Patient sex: M
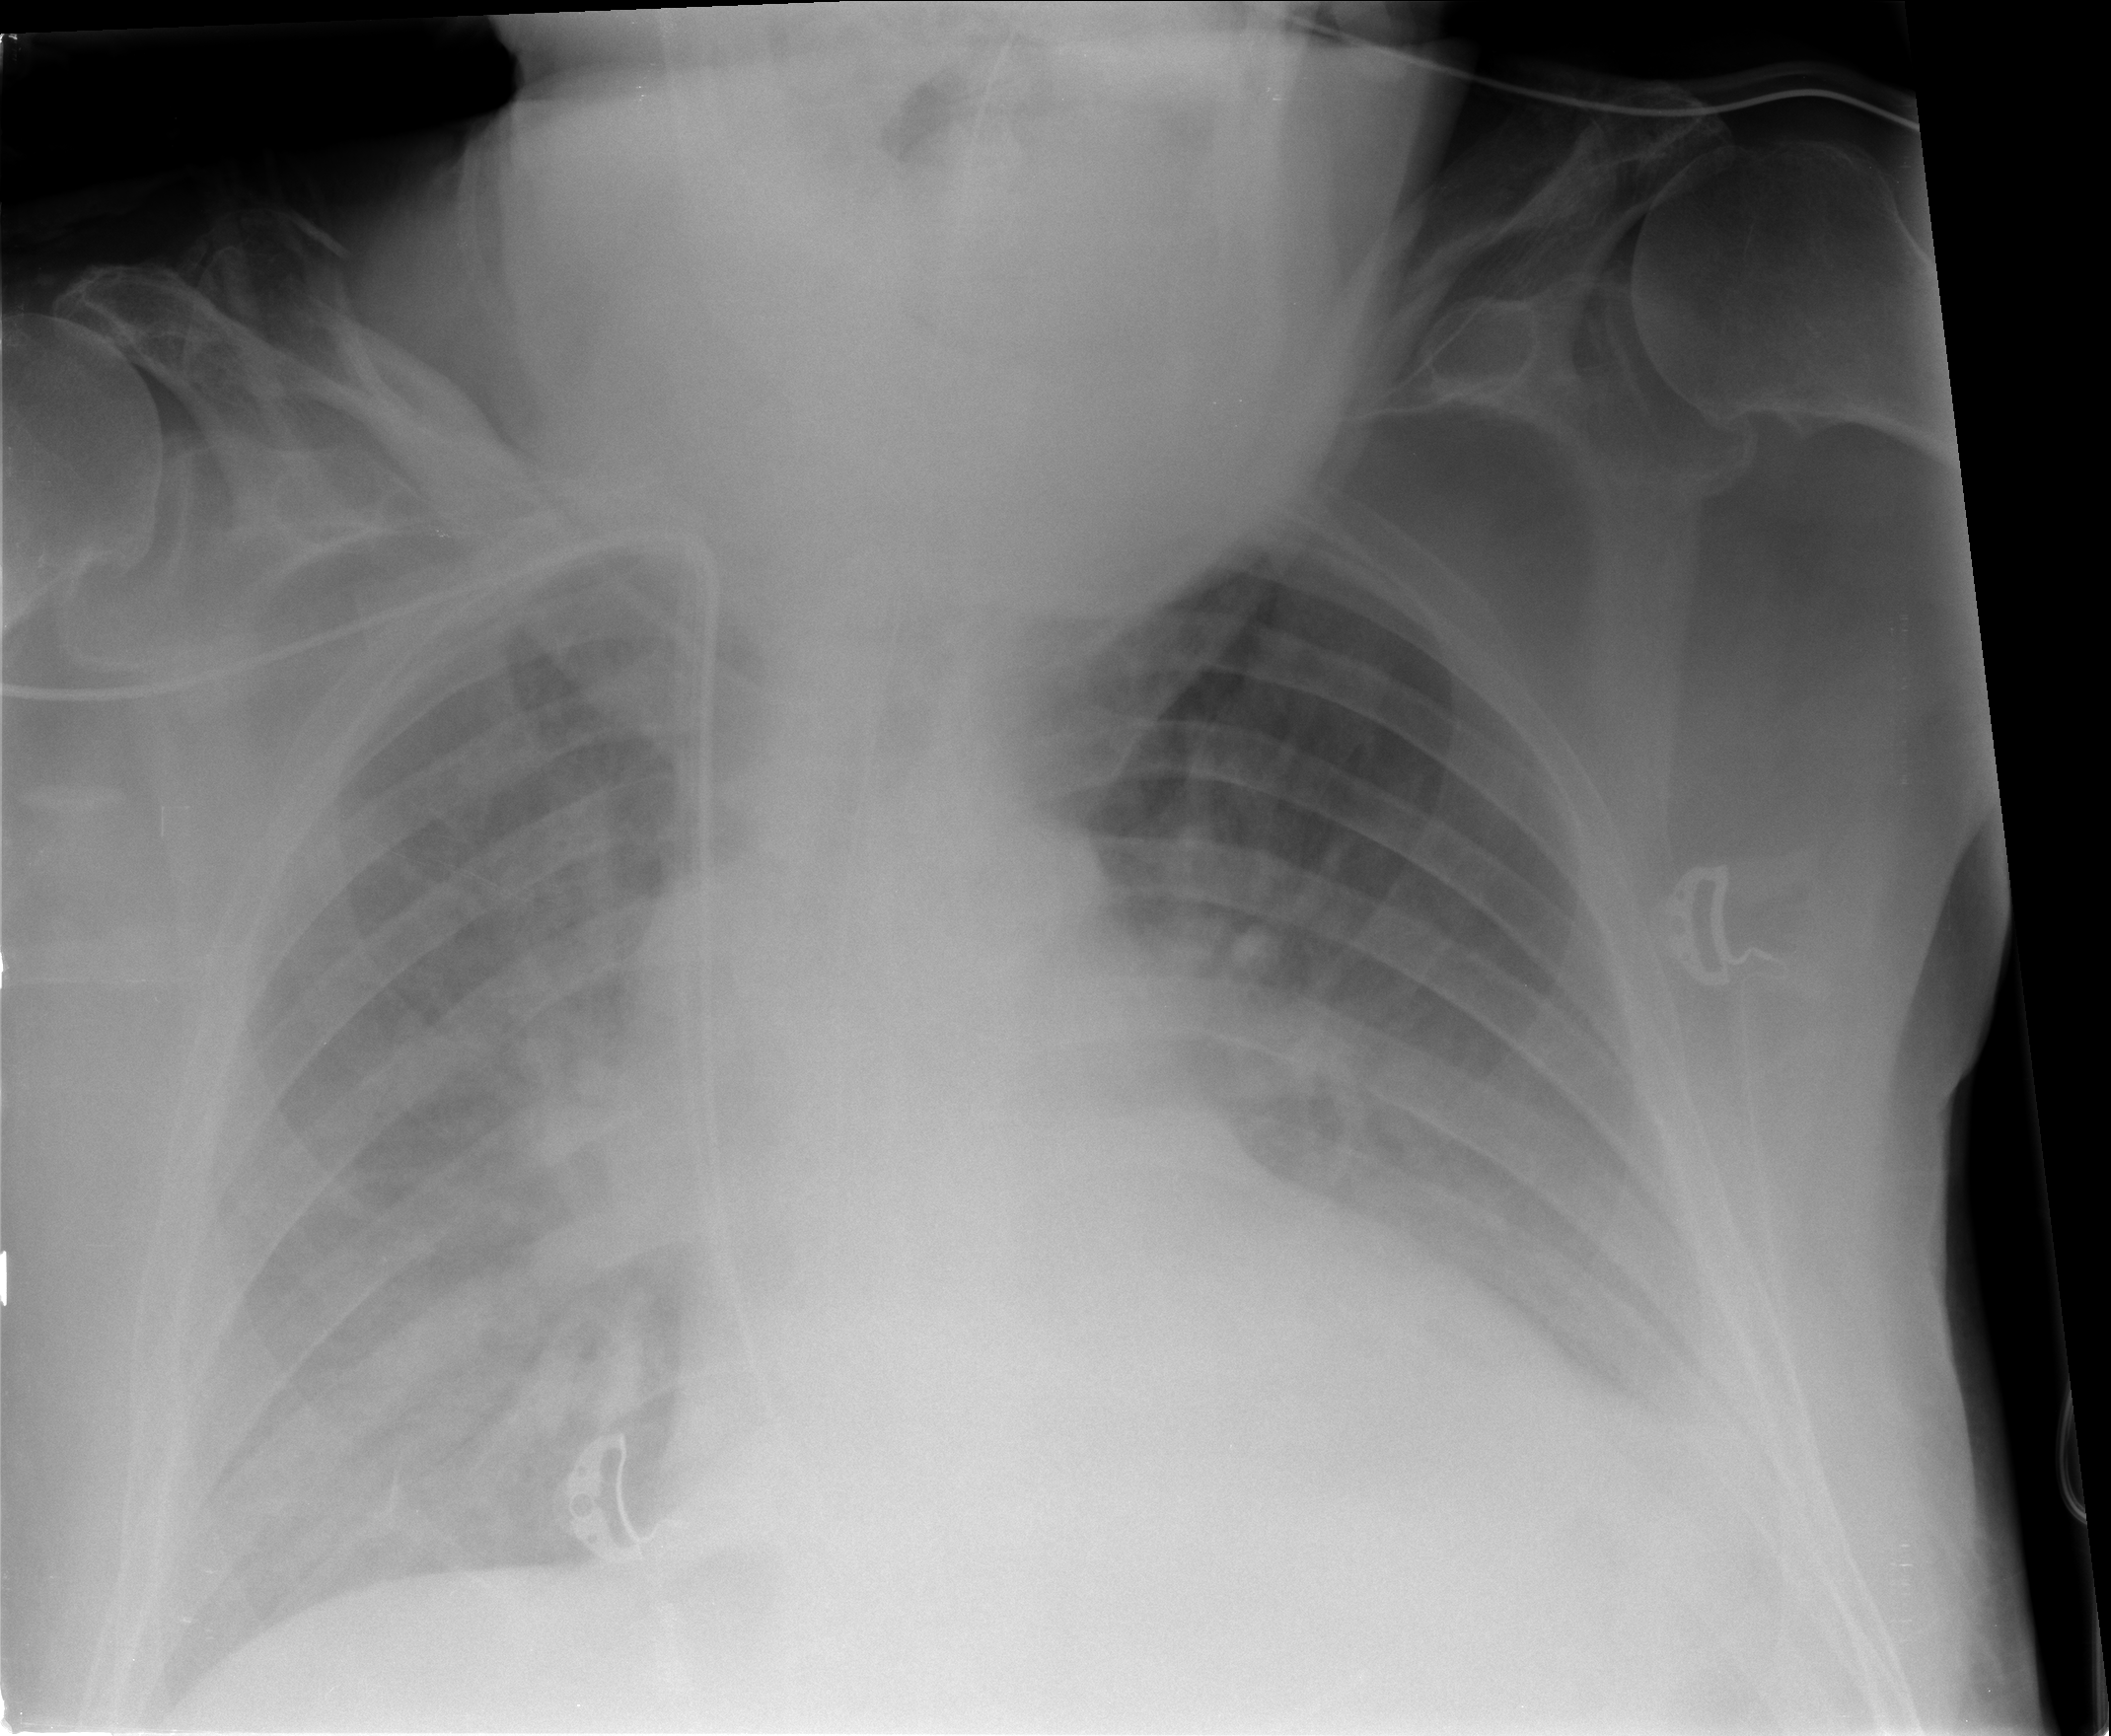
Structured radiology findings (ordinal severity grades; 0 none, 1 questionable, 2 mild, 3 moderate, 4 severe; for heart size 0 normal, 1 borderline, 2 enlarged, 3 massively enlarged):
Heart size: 2
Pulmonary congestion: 2
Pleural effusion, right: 3
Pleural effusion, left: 2
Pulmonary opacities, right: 0
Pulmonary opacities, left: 0
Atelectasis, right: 3
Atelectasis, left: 2